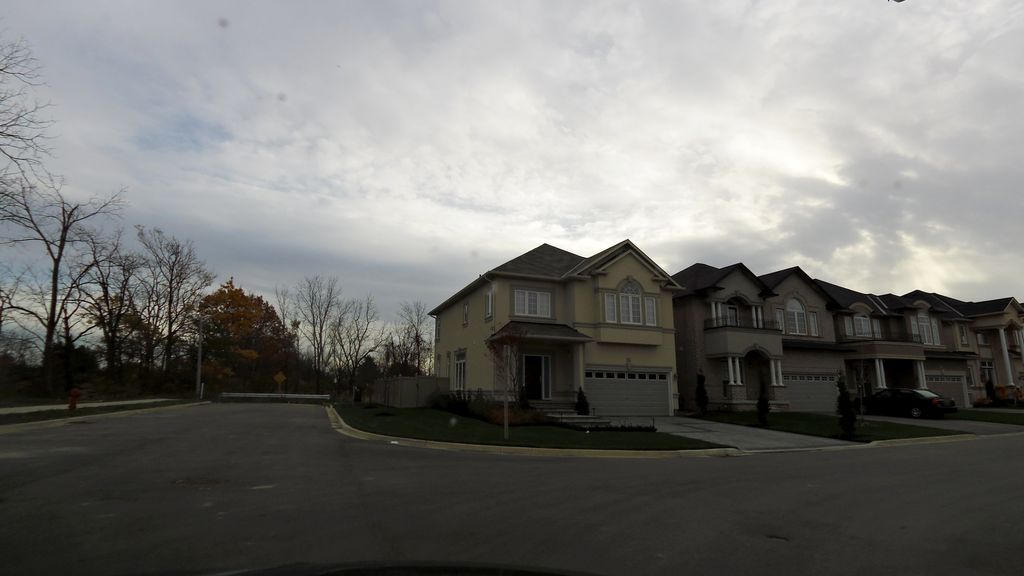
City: hamilton